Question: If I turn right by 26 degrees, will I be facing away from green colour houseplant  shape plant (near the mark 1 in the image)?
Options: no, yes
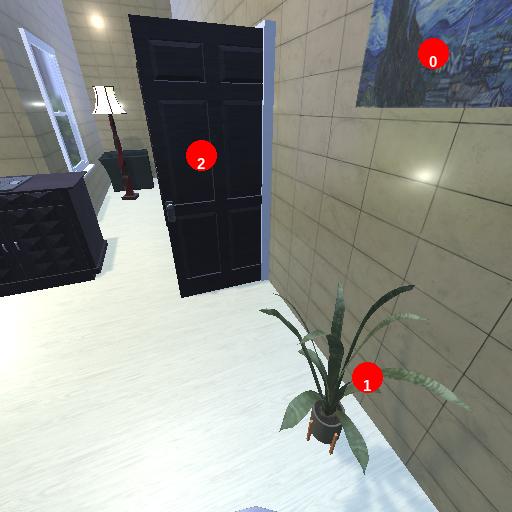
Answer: no